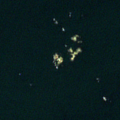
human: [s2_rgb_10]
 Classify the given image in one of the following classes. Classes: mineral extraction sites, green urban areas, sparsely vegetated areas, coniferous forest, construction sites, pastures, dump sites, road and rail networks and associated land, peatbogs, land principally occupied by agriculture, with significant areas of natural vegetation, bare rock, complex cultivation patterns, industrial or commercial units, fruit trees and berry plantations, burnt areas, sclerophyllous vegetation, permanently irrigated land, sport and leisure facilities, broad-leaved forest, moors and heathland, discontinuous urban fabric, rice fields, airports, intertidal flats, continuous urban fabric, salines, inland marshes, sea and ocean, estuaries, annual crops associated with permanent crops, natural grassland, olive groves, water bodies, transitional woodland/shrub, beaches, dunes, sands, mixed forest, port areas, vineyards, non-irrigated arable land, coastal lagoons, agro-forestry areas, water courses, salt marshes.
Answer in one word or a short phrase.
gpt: sea and ocean